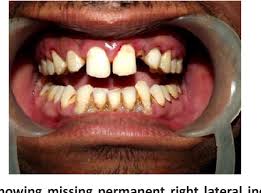
Condition: hypodontia